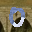
Label: 0